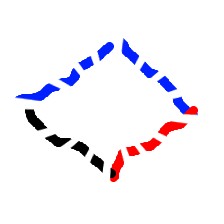
Shape: rhombus